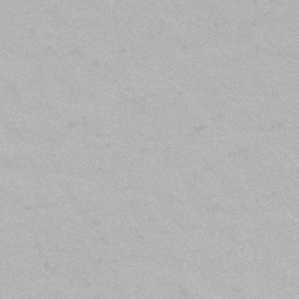
Label: frost